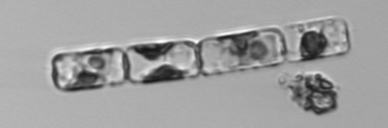
Label: Guinardia_delicatula